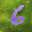
Label: 6